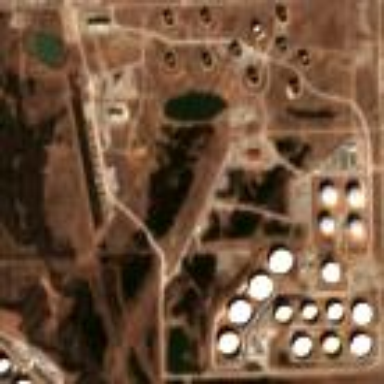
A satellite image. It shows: Industrial area with petroleum terminal surrounded by fence.